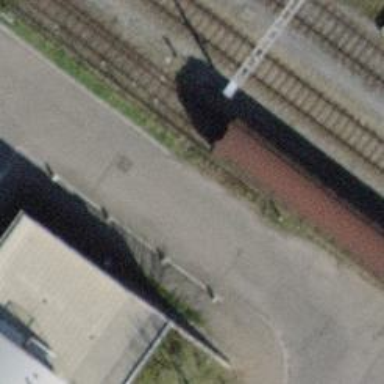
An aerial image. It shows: Railway spur service.